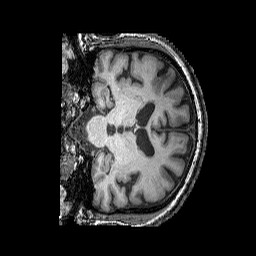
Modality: T1w
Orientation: coronal
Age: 54
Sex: male
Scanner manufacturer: siemens
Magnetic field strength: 3 T
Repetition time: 2.25 s
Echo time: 0.00411 s